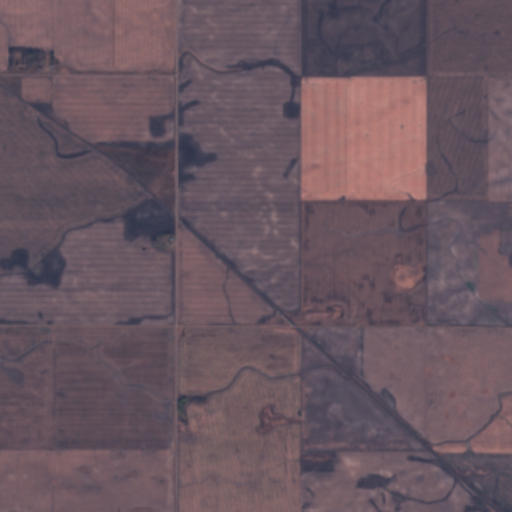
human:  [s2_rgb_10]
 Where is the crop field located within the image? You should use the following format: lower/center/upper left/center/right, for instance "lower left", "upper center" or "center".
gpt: The crop field is located in the center left of the image.
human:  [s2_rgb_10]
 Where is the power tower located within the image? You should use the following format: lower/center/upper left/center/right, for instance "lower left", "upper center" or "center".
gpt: The power tower is located in the lower of the image.
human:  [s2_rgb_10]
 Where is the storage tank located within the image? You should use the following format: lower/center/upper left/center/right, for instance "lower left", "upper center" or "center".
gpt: The storage tank is located in the center of the image.
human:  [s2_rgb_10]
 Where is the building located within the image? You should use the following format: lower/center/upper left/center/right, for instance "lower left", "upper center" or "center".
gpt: The building is located in the center left of the image.
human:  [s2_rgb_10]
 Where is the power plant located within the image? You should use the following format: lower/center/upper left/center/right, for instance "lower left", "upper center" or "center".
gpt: There is no power plant in the image.